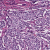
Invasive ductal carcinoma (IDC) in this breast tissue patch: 1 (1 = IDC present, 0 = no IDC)